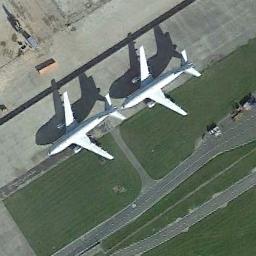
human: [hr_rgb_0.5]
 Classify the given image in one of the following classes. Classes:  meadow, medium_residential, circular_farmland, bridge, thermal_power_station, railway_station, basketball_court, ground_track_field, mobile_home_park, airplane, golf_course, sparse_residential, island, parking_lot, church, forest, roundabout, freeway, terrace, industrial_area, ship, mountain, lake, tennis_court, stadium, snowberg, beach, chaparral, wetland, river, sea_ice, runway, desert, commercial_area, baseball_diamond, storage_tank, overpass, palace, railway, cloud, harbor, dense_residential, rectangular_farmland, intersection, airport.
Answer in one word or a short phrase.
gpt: airplane